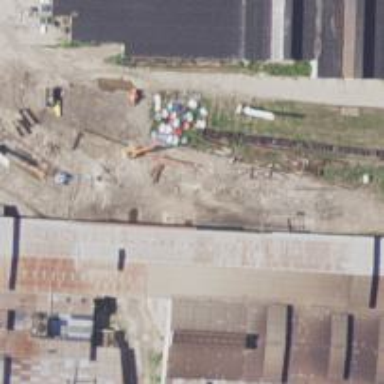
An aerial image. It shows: Industrial building.